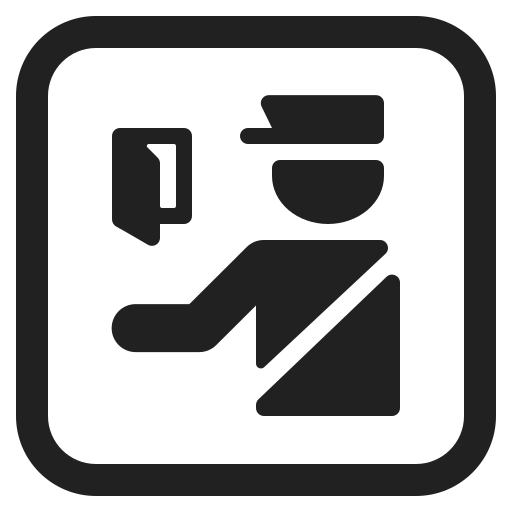
passport control high contrast